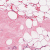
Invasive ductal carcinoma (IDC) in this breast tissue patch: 0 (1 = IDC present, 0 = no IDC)